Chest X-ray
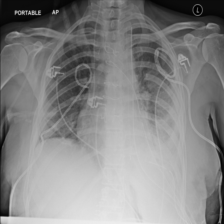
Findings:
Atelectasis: negative
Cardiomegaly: negative
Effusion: positive
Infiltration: positive
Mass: negative
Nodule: negative
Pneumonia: negative
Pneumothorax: negative
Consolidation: negative
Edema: negative
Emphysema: negative
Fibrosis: negative
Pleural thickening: negative
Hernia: negative